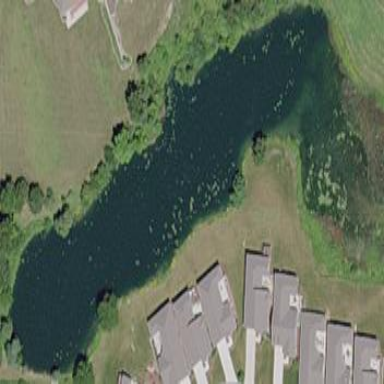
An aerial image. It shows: Pond with natural water.